Question: I am making a contact list application. I have a button called search button and when it is clicked, am reading the name written in textbox and searching the database here is my code:
'''
public class SearchResultsActivity extends Activity {
public DatabaseAdapter db;
public ArrayList<String> myList;
public ListView listview;
private TextView view;
public void onCreate(Bundle savedInstanceState) {
super.onCreate(savedInstanceState);
setContentView(R.layout.list);
view = (TextView) findViewById(R.id.textView1);
db = new DatabaseAdapter(this);
myList = new ArrayList<String>();
getSearchResults();
//getAllContacts();
printList();
}
public void getSearchResults(){
db.open();
db.getContactbyName(view.getText().toString());
Cursor c = db.getContactbyName(view.getText().toString());
if (c.moveToFirst()) {
do {
DisplayContact(c);
} while (c.moveToNext());
}
db.close();
}
public void printList(){
listview = (ListView)findViewById(R.id.contactcListView);
ArrayAdapter<String> adapter = new ArrayAdapter<String>(this,
android.R.layout.simple_list_item_1, android.R.id.text1, myList);
listview.setAdapter(adapter);
}
public void getAllContacts() {
db.open();
Cursor c = db.getAllContacts();
if (c.moveToFirst()) {
do {
DisplayContact(c);
} while (c.moveToNext());
}
db.close();
}
public void DisplayContact(Cursor c) {
String entry = "";
// if you add another attribute to your table, you need to change 3 into x
for (int i=1; i<5;i++){
entry += c.getString(i) + "
";
}
myList.add(entry);
}
}
'''
In my code, getAllContacts() method works fine and prints all the contacts. But when i try to search a contact i get a nullpointer exception and application shuts down. Can anyone see the problem?
And here is the log cat:

Thanks
Here is another version of logcat if you cannot read it :)
'''
03-26 11:52:37.983: D/dalvikvm(12524): GC_CONCURRENT freed 78K, 7% free 12818K/13703K,
paused 10ms+3ms, total 45ms
03-26 11:52:37.988: D/AbsListView(12524): [unregisterDoubleTapMotionListener]
03-26 11:52:37.993: I/MotionRecognitionManager(12524): .unregisterListener : /
listener count = 0->0, listener=android.widget.AbsListView$4@42464368
03-26 11:55:53.778: I/Process(12524): Sending signal. PID: 12524 SIG: 9
03-26 11:56:42.238: E/SensorManager(13254): thread start
03-26 11:56:42.238: D/SensorManager(13254): registerListener :: handle = 0 name=
LSM330DLC 3-axis Accelerometer delay= 200000 Listener=
android.view.OrientationEventListener$SensorEventListenerImpl@4243e698
03-26 11:56:42.308: D/SensorManager(13254): unregisterListener:: Listener=
android.view.OrientationEventListener$SensorEventListenerImpl@4243e698
03-26 11:56:42.308: D/Sensors(13254): Remain listener = Sending .. normal delay 200ms
03-26 11:56:42.308: I/Sensors(13254): sendDelay --- 200000000
03-26 11:56:42.308: D/SensorManager(13254): JNI - sendDelay
03-26 11:56:42.308: I/SensorManager(13254): Set normal delay = true
03-26 11:56:42.333: D/SensorManager(13254): registerListener :: handle = 0 name=
LSM330DLC 3-axis Accelerometer delay= 200000 Listener=
android.view.OrientationEventListener$SensorEventListenerImpl@4243e698
03-26 11:56:43.808: D/SensorManager(13254): registerListener :: handle = 0 name=
LSM330DLC 3-axis Accelerometer delay= 200000 Listener=
android.view.OrientationEventListener$SensorEventListenerImpl@42474b30
03-26 11:56:43.823: D/dalvikvm(13254): GC_CONCURRENT freed 119K, 7% free 12450K/13319K,
paused 2ms+2ms, total 21ms
03-26 11:56:43.823: D/dalvikvm(13254): WAIT_FOR_CONCURRENT_GC blocked 6ms
03-26 11:56:43.843: D/SensorManager(13254): unregisterListener:: Listener=
android.view.OrientationEventListener$SensorEventListenerImpl@42474b30
03-26 11:56:43.843: I/SensorManager(13254): Set min delay = 200000
03-26 11:56:43.843: I/SensorManager(13254): Before sending... delay = 200000
03-26 11:56:43.843: D/Sensors(13254): Remain listener =
android.view.OrientationEventListener$SensorEventListenerImpl@4243e698
03-26 11:56:43.843: I/Sensors(13254): sendDelay --- 200000000
03-26 11:56:43.843: D/SensorManager(13254): JNI - sendDelay
03-26 11:56:43.848: D/SensorManager(13254): unregisterListener:: Listener=
android.view.OrientationEventListener$SensorEventListenerImpl@4243e698
03-26 11:56:43.848: D/Sensors(13254): Remain listener = Sending .. normal delay 200ms
03-26 11:56:43.848: I/Sensors(13254): sendDelay --- 200000000
03-26 11:56:43.848: D/SensorManager(13254): JNI - sendDelay
03-26 11:56:43.848: I/SensorManager(13254): Set normal delay = true
03-26 11:56:43.873: D/SensorManager(13254): registerListener :: handle = 0 name=
LSM330DLC 3-axis Accelerometer delay= 200000 Listener=
android.view.OrientationEventListener$SensorEventListenerImpl@42474b30
03-26 11:56:44.003: W/IInputConnectionWrapper(13254): getSelectedText on inactive
InputConnection
03-26 11:56:44.003: W/IInputConnectionWrapper(13254): setComposingText on inactive
InputConnection
03-26 11:56:44.003: W/IInputConnectionWrapper(13254): getExtractedText on inactive
InputConnection
03-26 11:56:45.658: D/AbsListView(13254): Get MotionRecognitionManager
03-26 11:56:45.673: D/AndroidRuntime(13254): Shutting down VM
03-26 11:56:45.673: W/dalvikvm(13254): threadid=1: thread exiting with uncaught
exception (group=0x417922a0)
03-26 11:56:45.678: E/AndroidRuntime(13254): FATAL EXCEPTION: main
03-26 11:56:45.678: E/AndroidRuntime(13254): java.lang.RuntimeException: Unable to
start activity
ComponentInfo{cs306.hw2.database/cs306.hw2.database.SearchResultsActivity}:
java.lang.NullPointerException 03-26 11:56:45.678: E/AndroidRuntime(13254): at
android.app.ActivityThread.performLaunchActivity(ActivityThread.java:2100)
03-26 11:56:45.678: E/AndroidRuntime(13254): at
android.app.ActivityThread.handleLaunchActivity(ActivityThread.java:2125)
03-26 11:56:45.678: E/AndroidRuntime(13254): at
android.app.ActivityThread.access$600(ActivityThread.java:140)
03-26 11:56:45.678: E/AndroidRuntime(13254): at
android.app.ActivityThread$H.handleMessage(ActivityThread.java:1227)
03-26 11:56:45.678: E/AndroidRuntime(13254): at
android.os.Handler.dispatchMessage(Handler.java:99)
03-26 11:56:45.678: E/AndroidRuntime(13254): at
android.os.Looper.loop(Looper.java:137)
03-26 11:56:45.678: E/AndroidRuntime(13254): at
android.app.ActivityThread.main(ActivityThread.java:4898)
03-26 11:56:45.678: E/AndroidRuntime(13254): at
java.lang.reflect.Method.invokeNative(Native Method)
03-26 11:56:45.678: E/AndroidRuntime(13254): at
java.lang.reflect.Method.invoke(Method.java:511)
03-26 11:56:45.678: E/AndroidRuntime(13254): at
com.android.internal.os.ZygoteInit$MethodAndArgsCaller.run(ZygoteInit.java:1006)
03-26 11:56:45.678: E/AndroidRuntime(13254): at
com.android.internal.os.ZygoteInit.main(ZygoteInit.java:773)
03-26 11:56:45.678: E/AndroidRuntime(13254): at
dalvik.system.NativeStart.main(Native Method)
03-26 11:56:45.678: E/AndroidRuntime(13254): Caused by: java.lang.NullPointerException
03-26 11:56:45.678: E/AndroidRuntime(13254): at
s306.hw2.database.SearchResultsActivity.getSearchResults(SearchResultsActivity.java:34)
03-26 11:56:45.678: E/AndroidRuntime(13254): at
cs306.hw2.database.SearchResultsActivity.onCreate(SearchResultsActivity.java:27)
03-26 11:56:45.678: E/AndroidRuntime(13254): at
android.app.Activity.performCreate(Activity.java:5206)
03-26 11:56:45.678: E/AndroidRuntime(13254): at
android.app.Instrumentation.callActivityOnCreate(Instrumentation.java:1083)
03-26 11:56:45.678: E/AndroidRuntime(13254): at
android.app.ActivityThread.performLaunchActivity(ActivityThread.java:2064)
03-26 11:56:45.678: E/AndroidRuntime(13254): ... 11 more
'''
And here is the layour file
'''
<ListView
android:id="@+id/contactcListView"
android:layout_width="match_parent"
android:layout_height="wrap_content" >
</ListView>
</LinearLayout>
'''
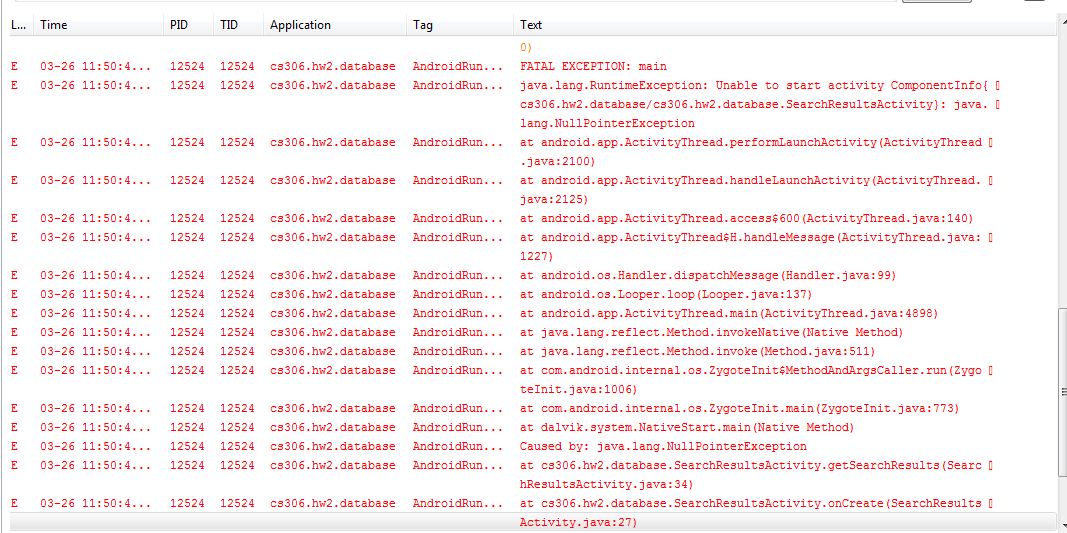
Answer: There is no
'''
view = (TextView) findViewById(R.id.textView1);
'''
in your layout xml defined.
'view' must be null.
you get the NPE here I think:
'''
Cursor c = db.getContactbyName(view.getText().toString());
'''
please try it with that:
'''
<ListView
android:id="@+id/contactcListView"
android:layout_width="match_parent"
android:layout_height="wrap_content" >
<TextView android:layout_width="fill_parent"
android:layout_height="wrap_content"
android:id="@+id/textView1"/>
</ListView>
</LinearLayout>
'''